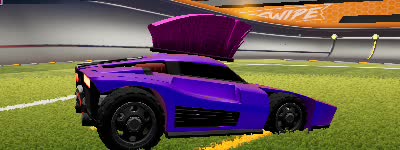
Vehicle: breakout